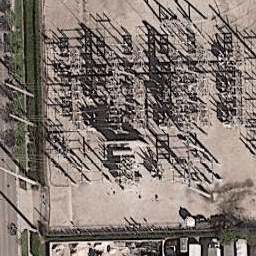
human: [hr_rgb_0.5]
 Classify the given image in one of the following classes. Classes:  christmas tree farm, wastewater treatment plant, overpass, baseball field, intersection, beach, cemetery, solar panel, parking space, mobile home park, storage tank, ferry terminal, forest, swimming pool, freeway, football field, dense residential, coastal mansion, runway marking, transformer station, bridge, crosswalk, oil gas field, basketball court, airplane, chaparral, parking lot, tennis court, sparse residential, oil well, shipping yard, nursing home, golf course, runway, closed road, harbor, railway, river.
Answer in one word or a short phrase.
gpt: transformer station